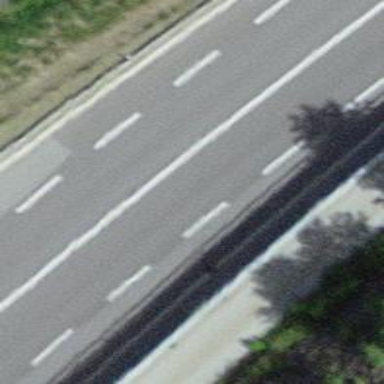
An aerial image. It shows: Asphalt trunk highway designated as motorroad.